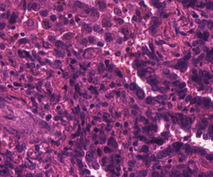
Tumor epithelial tissue: yes
Tumor-associated stroma tissue: yes
Normal tissue: no